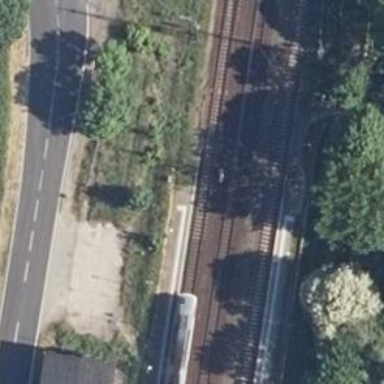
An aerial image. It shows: Railway signal.